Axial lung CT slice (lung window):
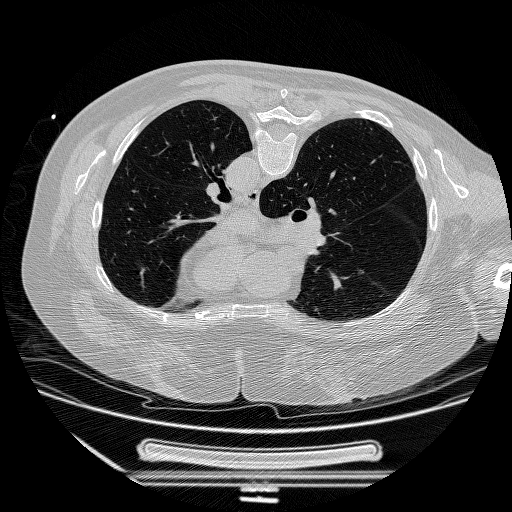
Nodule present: no